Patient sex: M
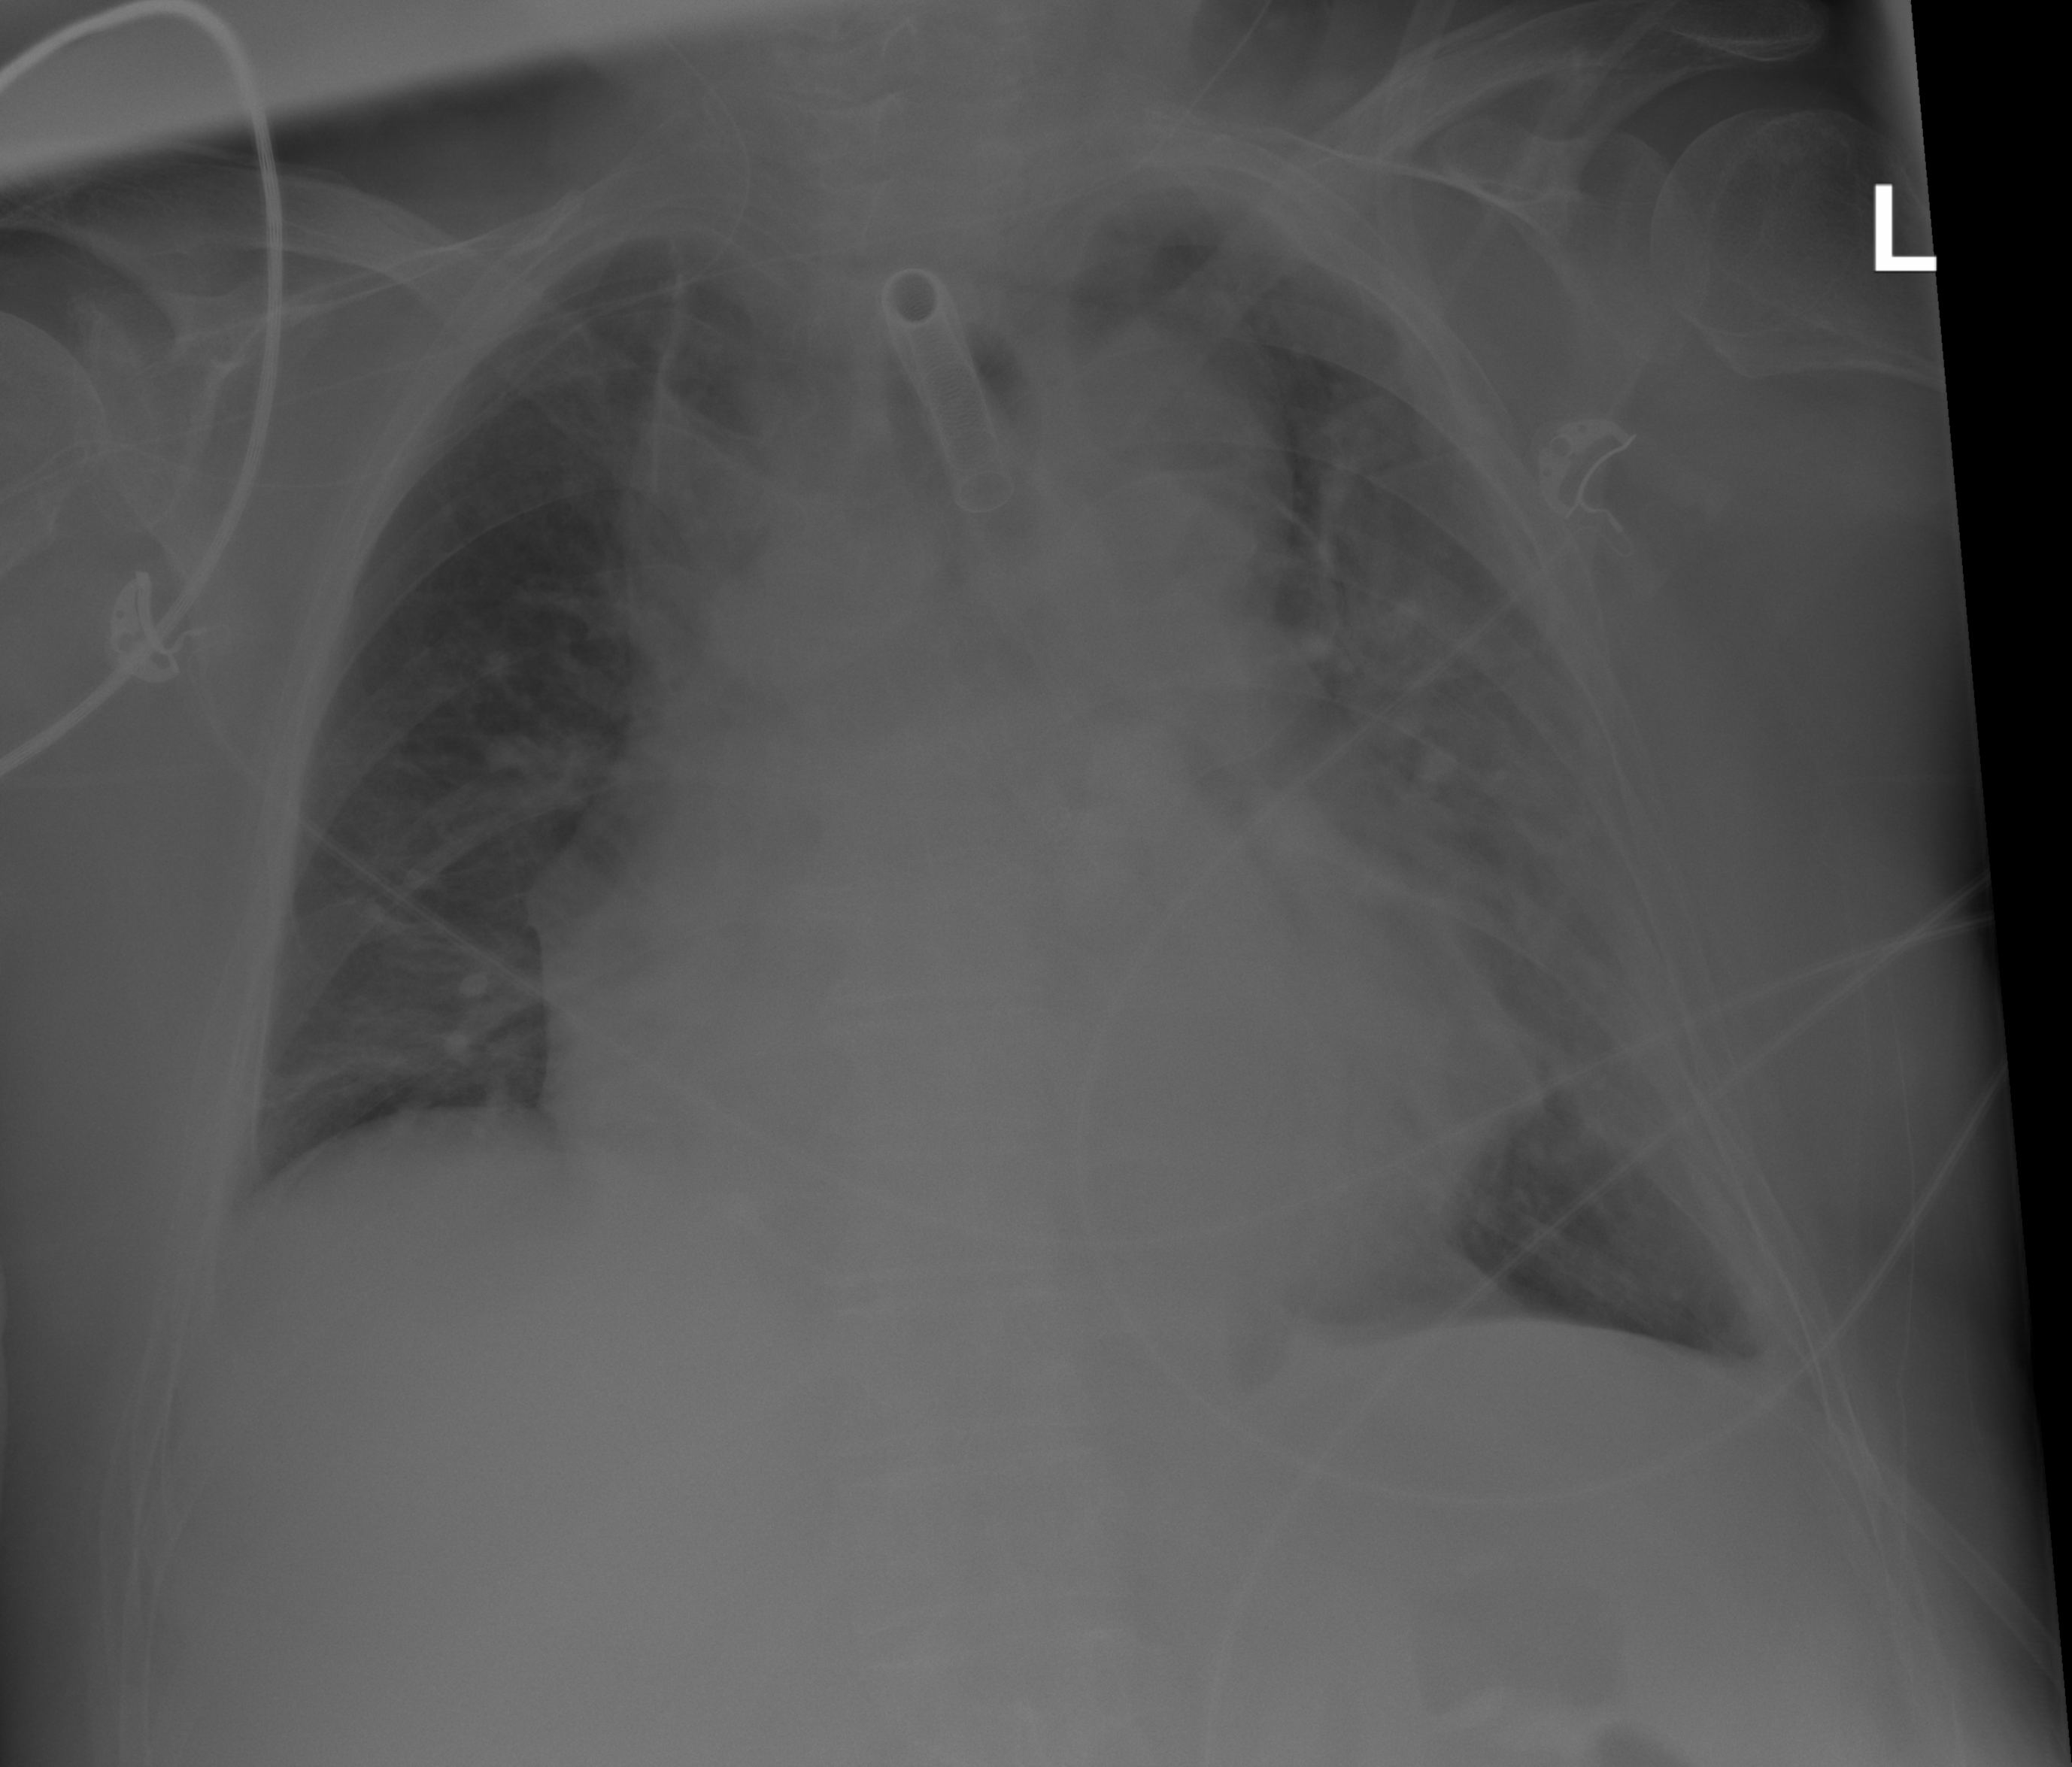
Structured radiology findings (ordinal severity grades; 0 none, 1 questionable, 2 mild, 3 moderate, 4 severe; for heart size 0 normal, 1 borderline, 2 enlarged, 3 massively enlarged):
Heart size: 3
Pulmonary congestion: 2
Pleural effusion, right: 0
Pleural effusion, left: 1
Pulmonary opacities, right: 0
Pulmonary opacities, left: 0
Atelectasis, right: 1
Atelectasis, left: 2